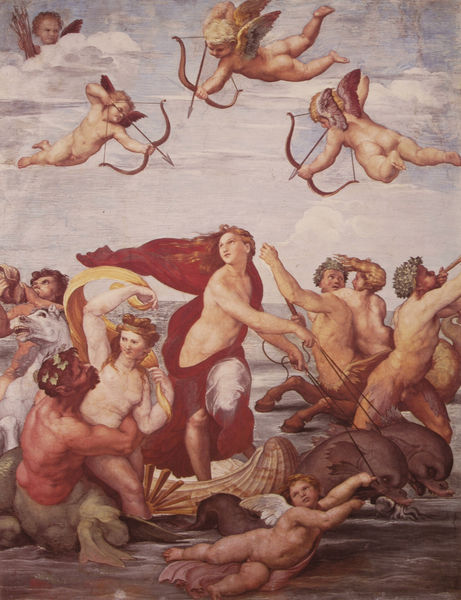
Titel: Triumph der Galatea
Künstler: Raphael
Standort: Roma
Institution: Palazzo Farnese
Schlagwörter: akt, blau, flügel, gemälde, gott, himmel, kampf, körper, mann, meer, nackt, schatten, umhang, wasser, weiß, wolken, fluss, frauen, gelb, menschen, see, frau, grau, haar, licht, männer, orange, rot, tuch, wolke, gelage, arm, arme, barock, horizont, wind, gewand, gold, mantel, kind, personen, renaissance, rosa, pferd, delphin, engel, putte, putto, beine, huf, hufe, reiten, zügel, liebe, bogen, fels, violett, kutsche, wagen, romantik, gewalt, krieg, schlacht, muskeln, junge, fliege, flucht, bögen, leiber, umarmen, antike, raub, allegorie, kranz, lorbeer, mythologie, göttin, schimmel, fisch, ross, götter, teufel, satyr, faun, kentaur, mythos, zentaur, göttinen, nymphen, eros, fabelwesen, satyre, venus, meerjungfrau, muschel, muscheln, gottheit, götterbote, amor, putten, schütze, klassik, putti, gottheiten, pegasus, pfeil, ungeheuer, pfeile, schießen, fische, cupido, tel, flossen, flosse, göttinnen, italienisch, wassser, schützen, delfine, delphine, delfin, neptun, flugverkehr, posseidon, pfeil und bogen, triton, schwirren, loorbeer, venusmuschel, engell, meermann, lorber, feudal, meermensch, silene, lorbber, tüchter, maor